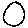
Label: circle